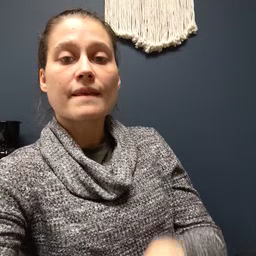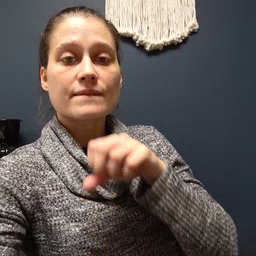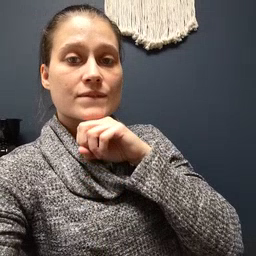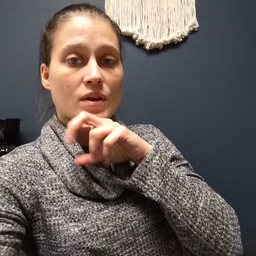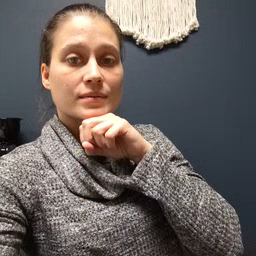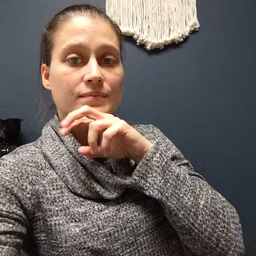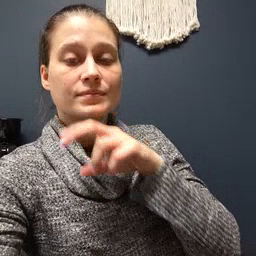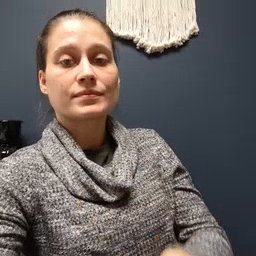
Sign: frog